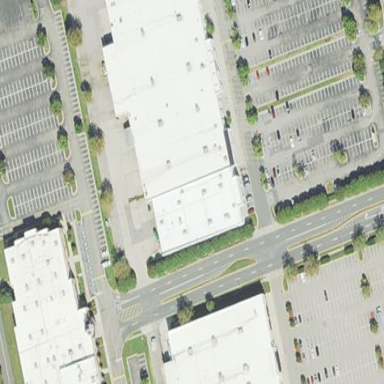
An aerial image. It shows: Commercial building.